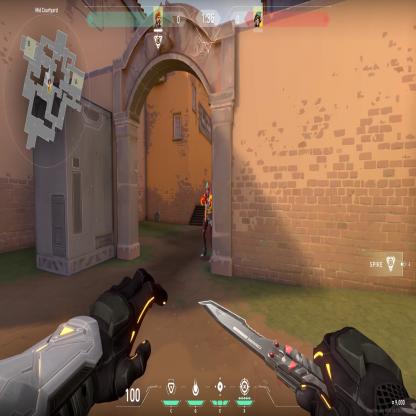
Label: enemy